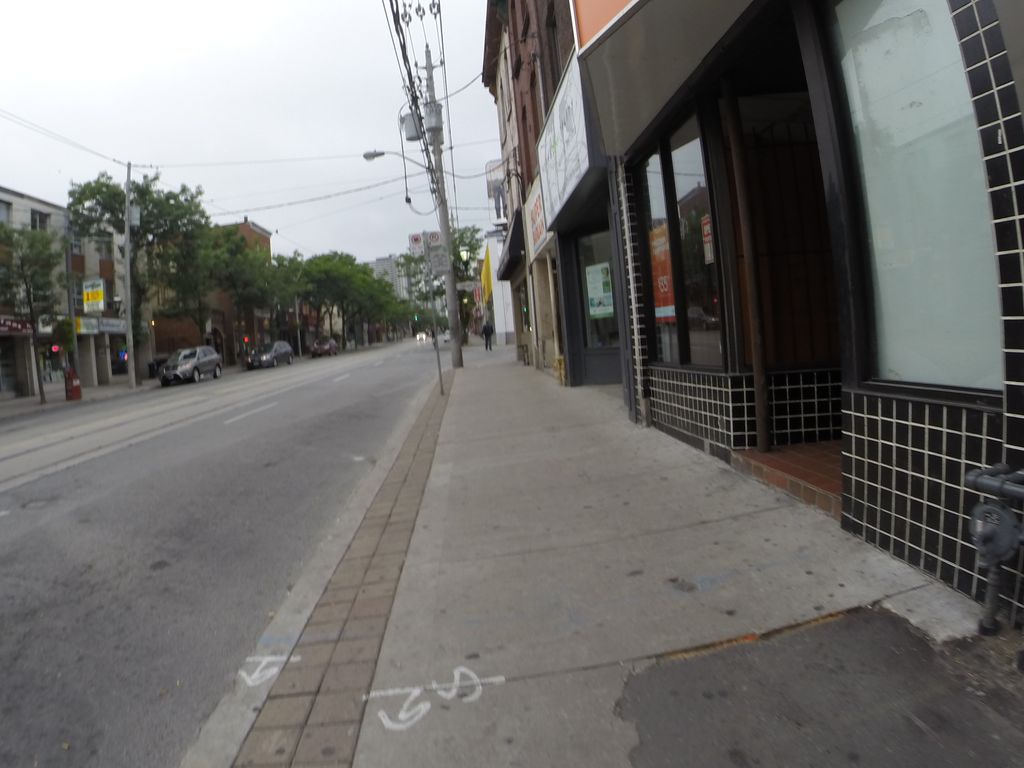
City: toronto